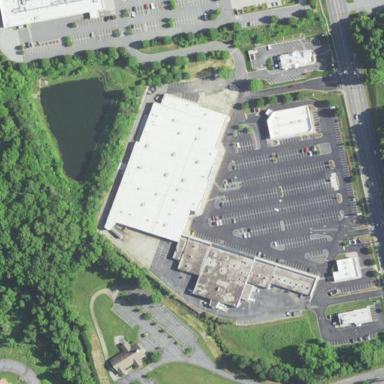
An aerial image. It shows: Retail area.